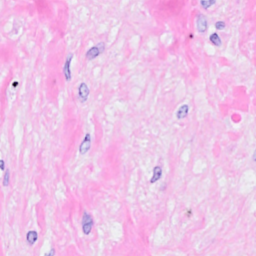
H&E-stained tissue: Breast